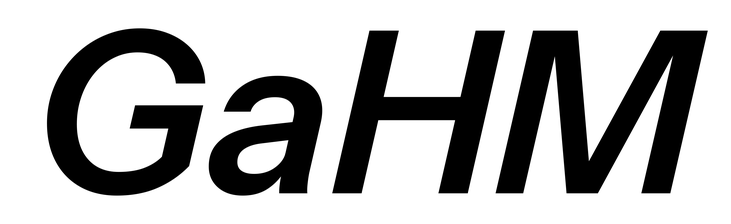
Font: InstrumentSans-Italic_SemiBold_Italic